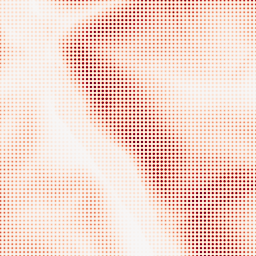
Category: morphological
Decomposition family: morphological_gradient
Decomposition parameters: size: 15
shape: diamond
Upsampling method: sinc_hamming
Upsampling parameters: scale: 8
kernel_size: 4
Upsampling scale: 8